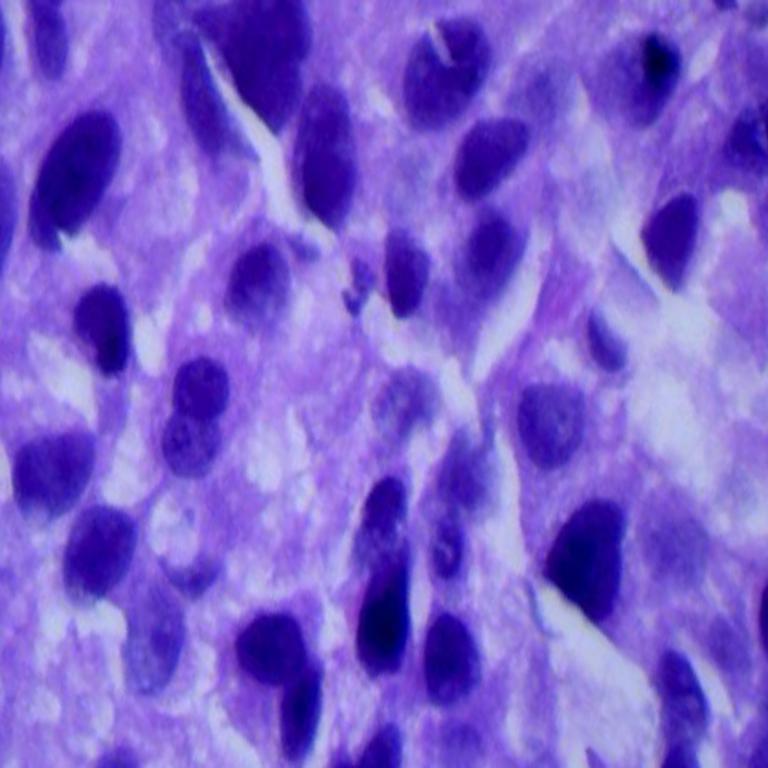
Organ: lung
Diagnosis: squamous carcinomas